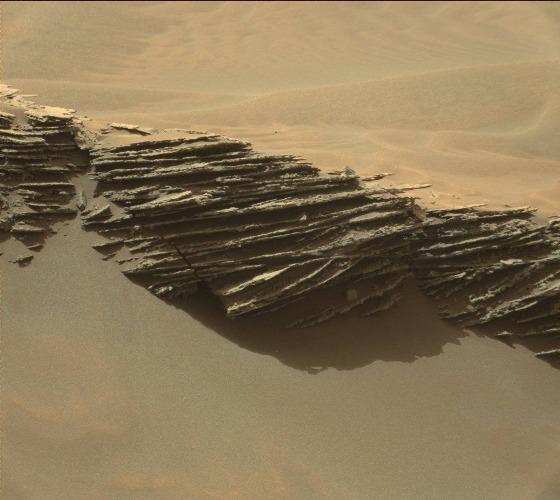
Terrain classes present: Bedrock, Gravel / Sand / Soil, Shadow